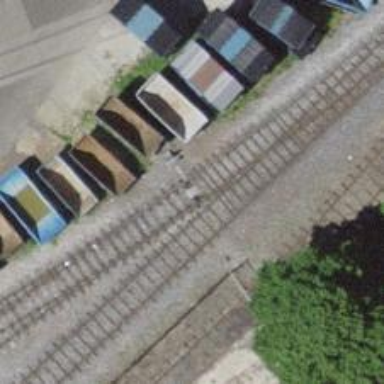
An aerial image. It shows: Railway spur service.